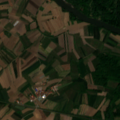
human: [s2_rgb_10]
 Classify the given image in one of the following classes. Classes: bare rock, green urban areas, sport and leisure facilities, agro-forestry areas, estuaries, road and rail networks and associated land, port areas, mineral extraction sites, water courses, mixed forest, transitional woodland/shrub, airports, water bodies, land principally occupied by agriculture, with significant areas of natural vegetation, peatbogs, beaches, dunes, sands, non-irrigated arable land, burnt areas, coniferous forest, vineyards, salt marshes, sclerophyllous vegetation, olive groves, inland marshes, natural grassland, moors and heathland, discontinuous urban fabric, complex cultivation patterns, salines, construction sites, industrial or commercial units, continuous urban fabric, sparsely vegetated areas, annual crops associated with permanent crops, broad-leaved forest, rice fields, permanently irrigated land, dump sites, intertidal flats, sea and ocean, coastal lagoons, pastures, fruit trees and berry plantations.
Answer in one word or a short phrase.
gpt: non-irrigated arable land, complex cultivation patterns, land principally occupied by agriculture, with significant areas of natural vegetation, broad-leaved forest, water courses